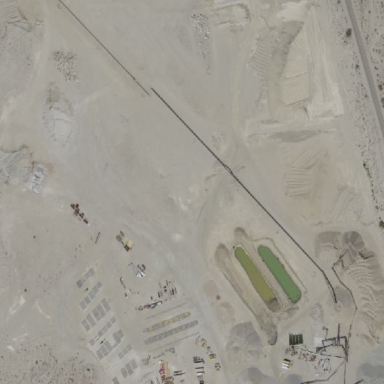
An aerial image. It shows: Quarry with man-made works.